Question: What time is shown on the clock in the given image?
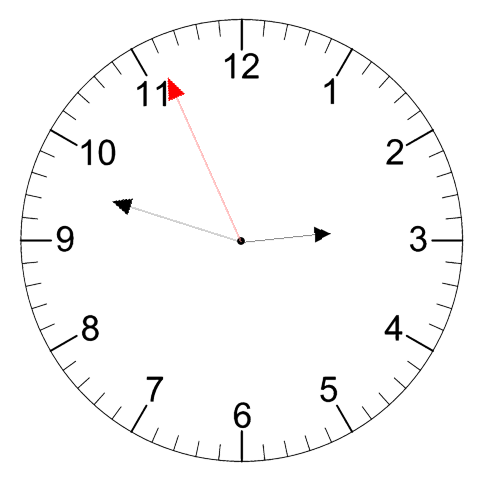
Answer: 02:47:56